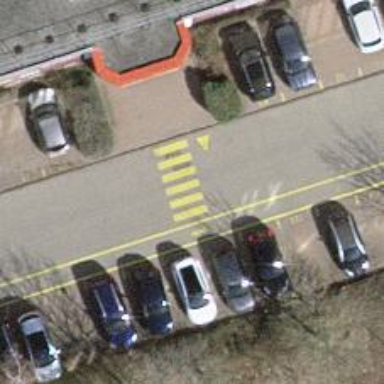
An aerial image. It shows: Uncontrolled road crossing with markings.